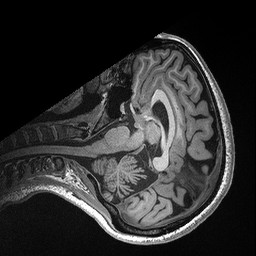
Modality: T1w
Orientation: axial
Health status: healthy
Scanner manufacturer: siemens
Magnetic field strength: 3 T
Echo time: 0.00298 s